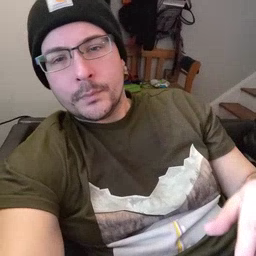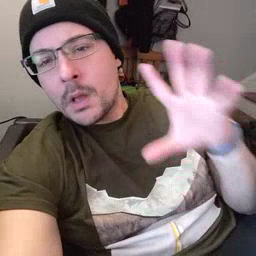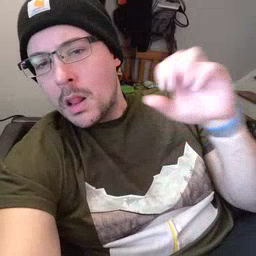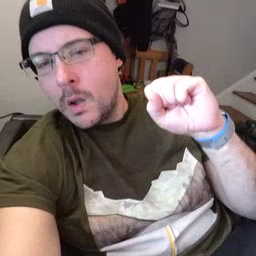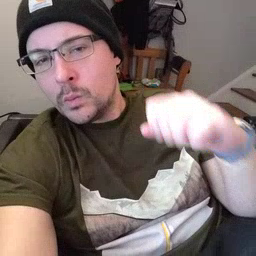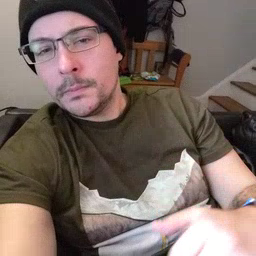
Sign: loud